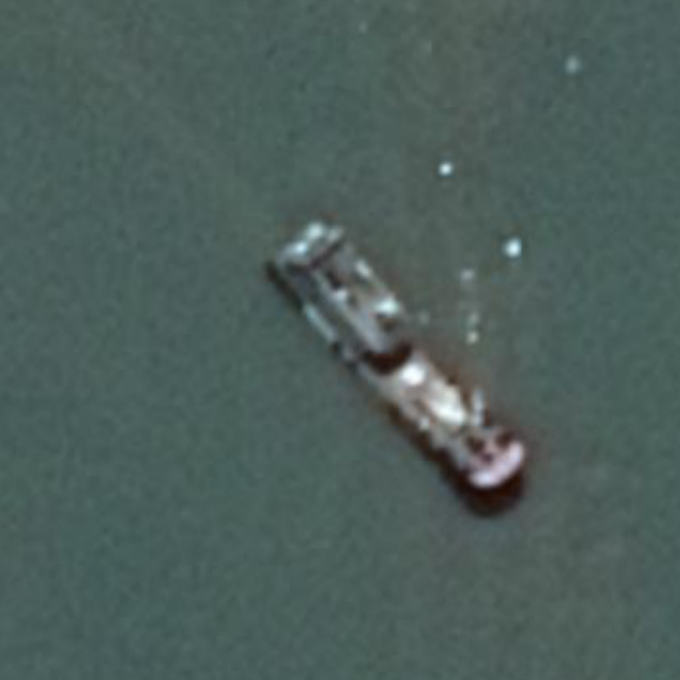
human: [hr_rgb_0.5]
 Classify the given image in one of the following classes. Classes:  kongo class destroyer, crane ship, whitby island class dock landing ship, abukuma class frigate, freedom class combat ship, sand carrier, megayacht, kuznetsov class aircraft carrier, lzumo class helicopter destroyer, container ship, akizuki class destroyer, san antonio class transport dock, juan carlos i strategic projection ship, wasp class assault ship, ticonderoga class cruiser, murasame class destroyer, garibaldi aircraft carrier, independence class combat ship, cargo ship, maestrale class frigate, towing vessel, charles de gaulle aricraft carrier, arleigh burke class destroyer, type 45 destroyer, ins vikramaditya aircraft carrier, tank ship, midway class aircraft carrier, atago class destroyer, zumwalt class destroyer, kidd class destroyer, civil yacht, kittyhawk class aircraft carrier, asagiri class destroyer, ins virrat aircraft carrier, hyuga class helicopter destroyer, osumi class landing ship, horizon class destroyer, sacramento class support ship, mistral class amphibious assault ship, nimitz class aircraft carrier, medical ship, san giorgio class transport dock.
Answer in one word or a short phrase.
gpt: Cargo ship